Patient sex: M
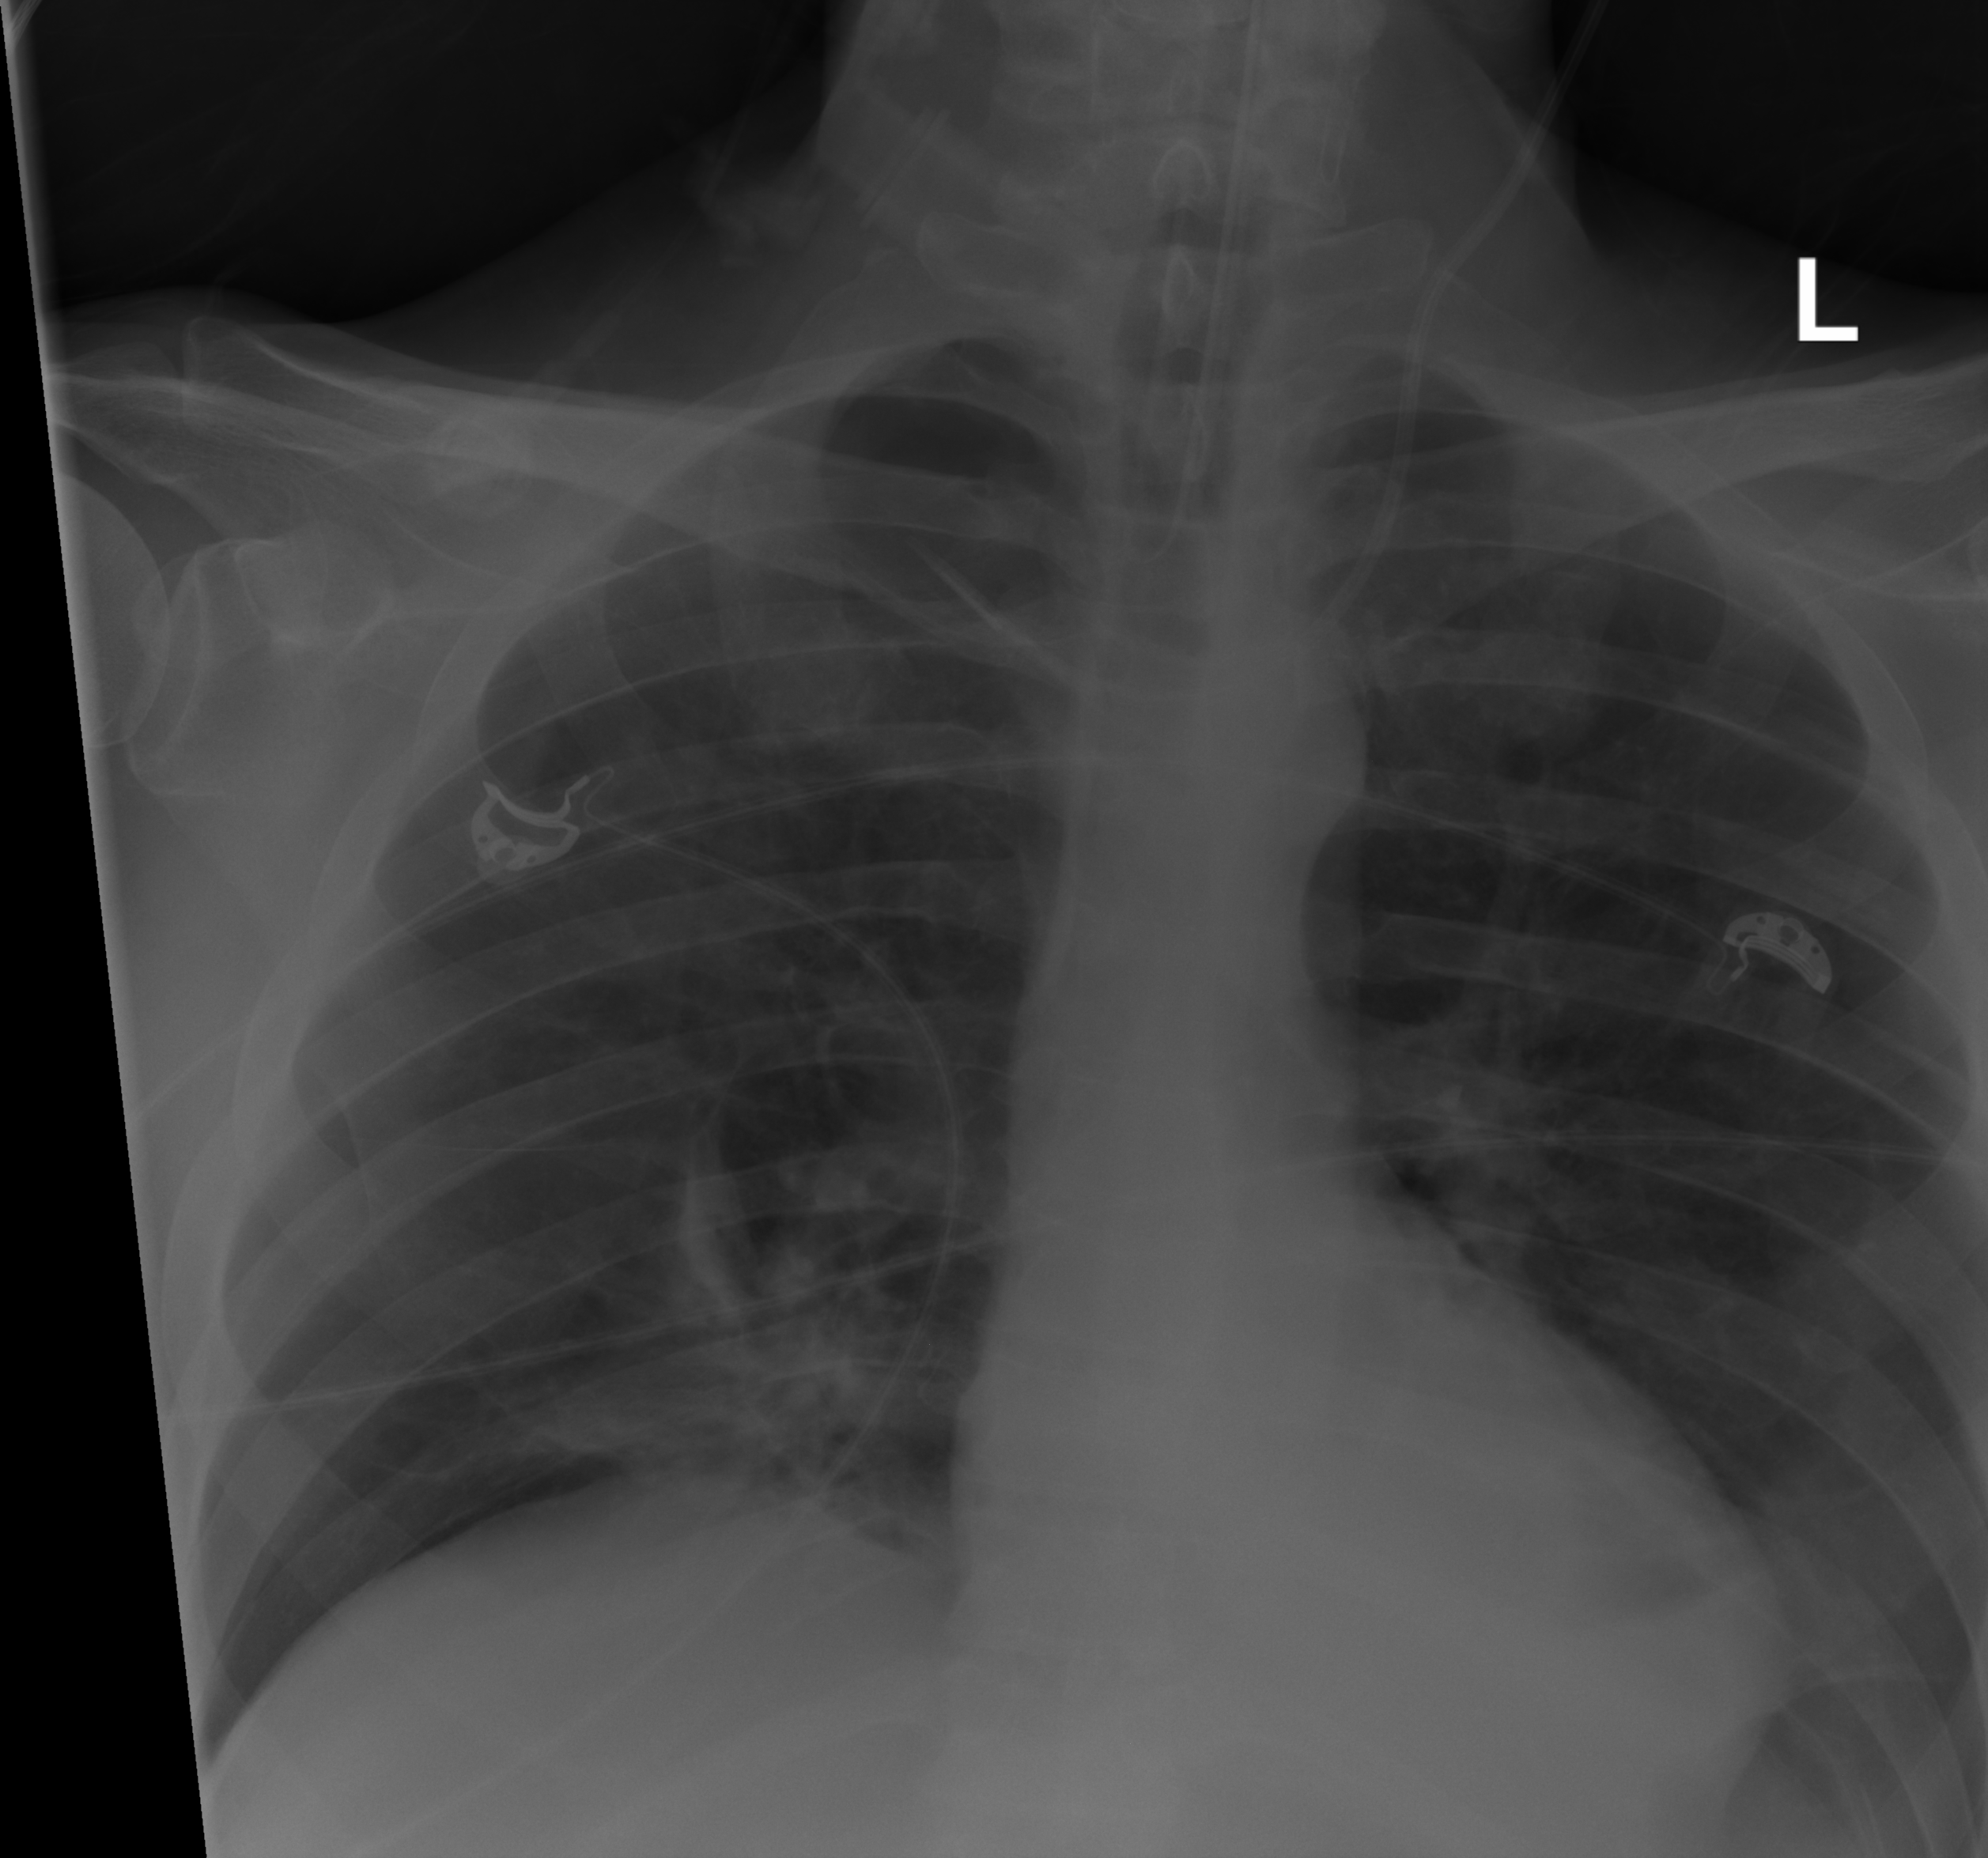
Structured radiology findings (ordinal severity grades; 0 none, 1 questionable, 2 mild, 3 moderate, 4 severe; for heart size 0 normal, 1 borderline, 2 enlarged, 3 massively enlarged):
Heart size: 0
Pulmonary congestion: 0
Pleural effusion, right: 0
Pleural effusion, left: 0
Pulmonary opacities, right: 2
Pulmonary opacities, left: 0
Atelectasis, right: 2
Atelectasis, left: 2